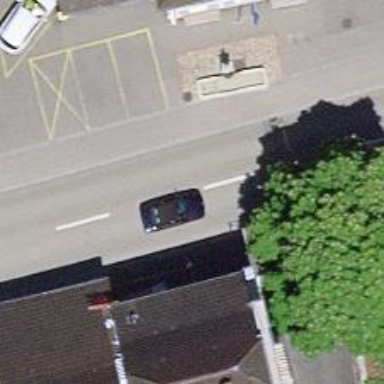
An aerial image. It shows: Public transport stop position.